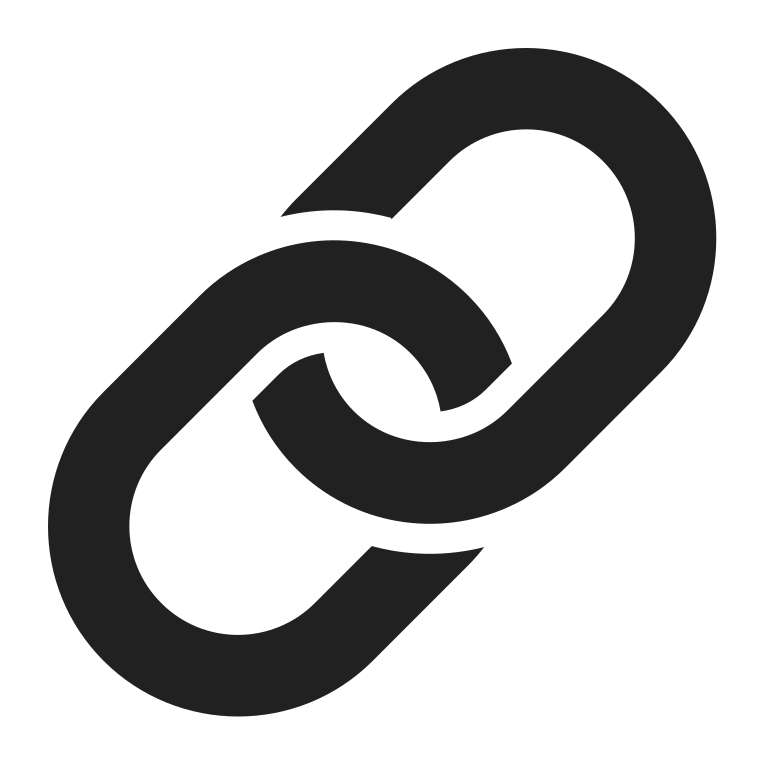
link high contrast